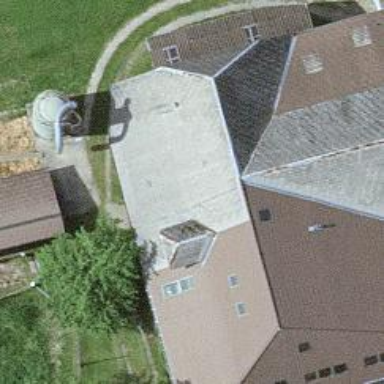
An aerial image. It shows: Farm building.